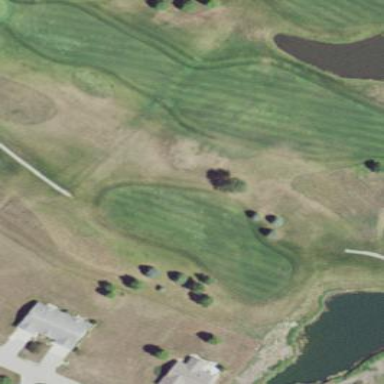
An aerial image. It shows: Grassy area designated as golf fairway.